Question: The image is about my process, can any one help please?

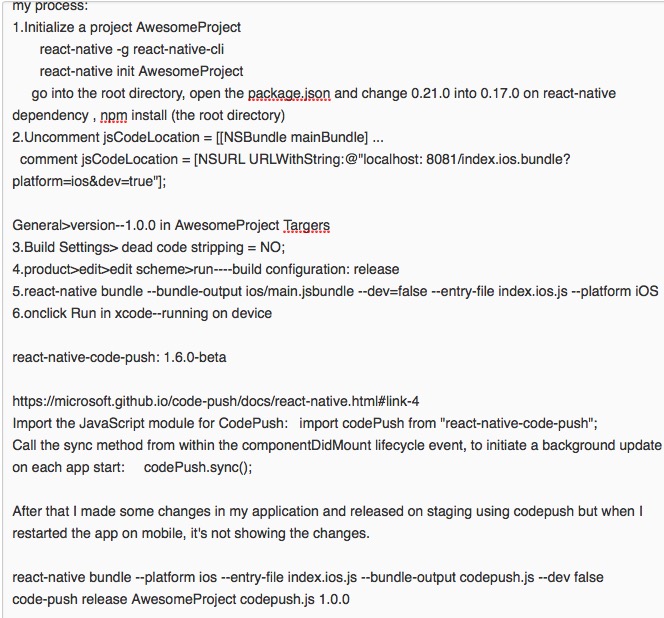
Answer: From reading your link, it doesn't look like you set your JS bundle location to [CodePush bundleURL] in your AppDelegate.m file, which would prevent the app from retrieving the new JS update after your downloaded an update and restarted the app.